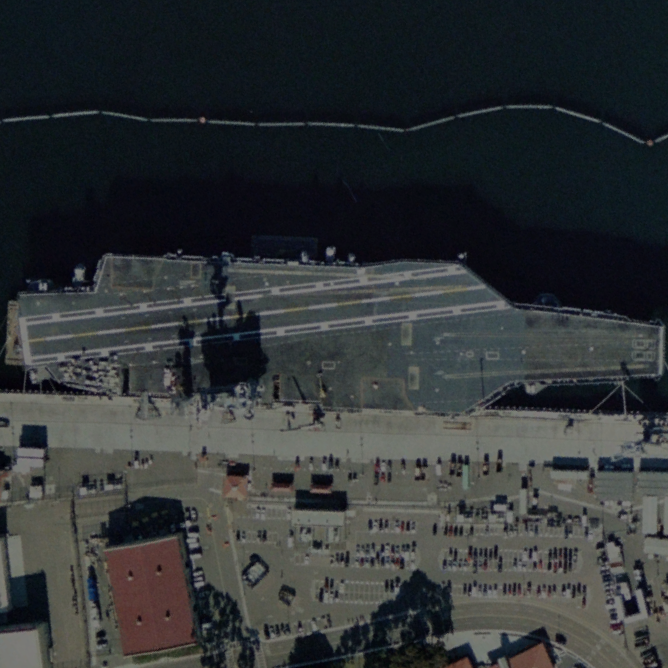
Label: aircraft_carrier